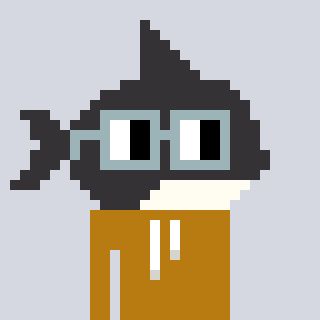
a pixel art character with square dark gray glasses, a orca-shaped head and a gold-colored body on a cool background